Question: I have a question about types in C and I think it has to do with "real's"... This program is a quadratic equation solver and the user inputs a, b, and c in terms of ax^2 + bx + c = 0. My program works and I am sorry for lake of comments in the code so I will try to be very specific in my question. If you enter say 2, 2, 2 the discriminate of the quadratic is negative meaning no real answers or "imaginary numbers" (oh good old algebra days). So when you do this you get something like this
Specific part in code where this happens:
(First else in the while loop)
'''
discriminate = b*b - 4 * a*c;
if (discriminate < 0)
{
root1 = (-b + sqrt(discriminate)) / (2 * a);
root2 = (-b - sqrt(discriminate)) / (2 * a);
printf("
NOTE: Roots are not real.
");
printf("The roots are, %.3f, and %.3f
", root1, root2);
break;
}
'''
So my question is two parts.
1) What is '-1.#IO, and -1.#IO' mean? (I know what it means) but what is '#IO'
2) How can I display the number properly? Is there a way?
FULL CODE:
'''
#define _CRT_SECURE_NO_WARNINGS
#include <stdio.h>
#include <math.h>
int main(void)
{
//declarations
float a;
float b;
float c;
float root1, root2;
int count;
float discriminate;
//Initialization
count = 0;
//starting propmts
printf("
Hello, this program will compute the real roots");
printf("of a quadratic equation.
");
printf("In terms of a(x)^2 + b(x) + c = 0
");
printf("
Please enter in the "a" value: ");
scanf("%f", &a);
printf("Please enter in the "b" value: ");
scanf("%f", &b);
printf("Please enter in the "c" value: ");
scanf("%f", &c);
while (count == 0)
{
if (a == 0)
{
if (a == 0 && b == 0)
{
printf("There is no soultion...
");
break;
}
else
{
root1 = (-c / b);
printf("
NOTE: Input is not quadratic but uesing "(-c / b)" ");
printf("the root is %.3f
", root1);
break;
}
}
else
{
discriminate = b*b - 4 * a*c;
if (discriminate < 0)
{
root1 = (-b + sqrt(discriminate)) / (2 * a);
root2 = (-b - sqrt(discriminate)) / (2 * a);
printf("
NOTE: Roots are not real.
");
printf("The roots are, %.3f, and %.3f
", root1, root2);
break;
}
else
{
root1 = (-b + sqrt(discriminate)) / (2 * a);
root2 = (-b - sqrt(discriminate)) / (2 * a);
if (root1 == root2)
{
printf("The root is, %.3f.
", root1);
break;
}
else
{
printf("The roots are, %.3f, and %.3f.
", root1, root2);
break;
}
}
}
}
printf("Goodbye.
");
return 0;
}
'''
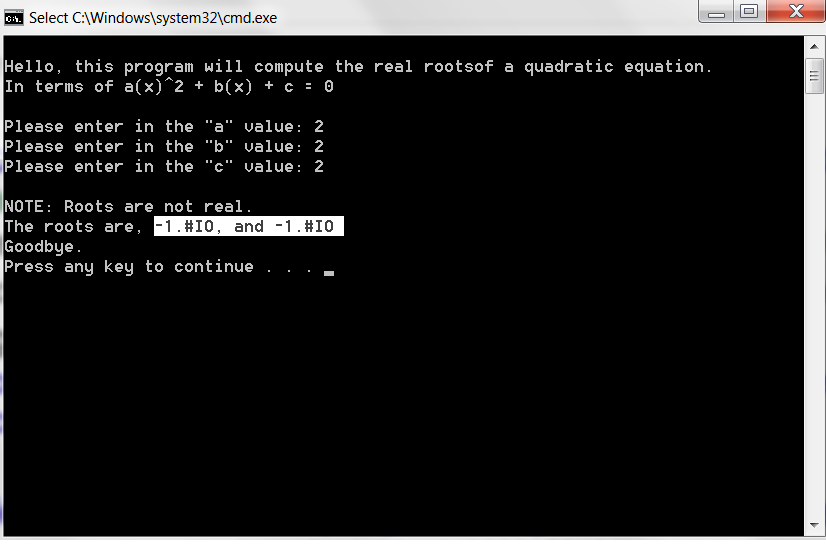
Answer:
MY CODE:
'''
#include<stdio.h>
#include<conio.h>
#include<math.h>
void main()
{
float a,b,c,d,x,y,i,j;
clrscr();
printf(" QUADRATIC EQUATION SOLVING
");
printf("Enter the co-efficients of x^2,x and constant
");
scanf("%f%f%f",&a,&b,&c);
d=(b*b)-(4*a*c);
if(d>=0)
{
x=(-b+sqrt(d))/(2*a);
y=(-b-sqrt(d))/(2*a);
printf("The roots of the equation are %.2f %.2f",x,y);
}
else
{
d*=-1;
i=b/(2*a);
j=sqrt(d)/(2*a);
printf("The roots are %.2f+%.2fi and %.2f-%.2fi",i,j,i,j);
}
getch();
}
'''